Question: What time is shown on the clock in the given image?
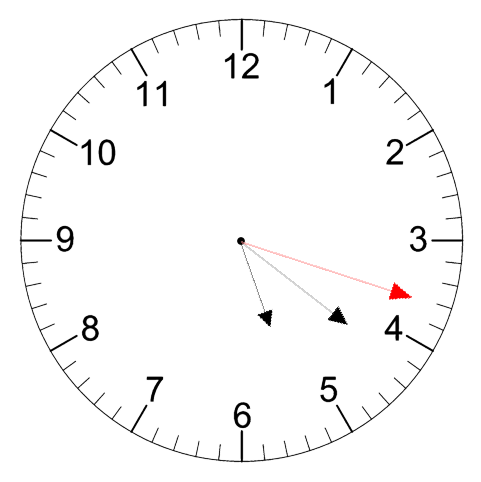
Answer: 05:21:18